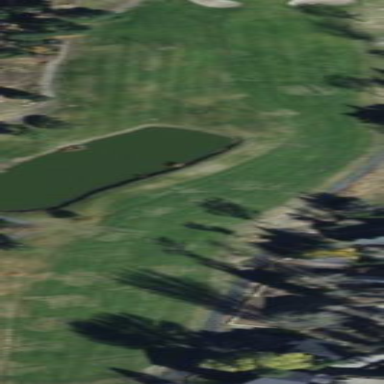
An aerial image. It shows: Golf fairway surrounded by grass.